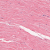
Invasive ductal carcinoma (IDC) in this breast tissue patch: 0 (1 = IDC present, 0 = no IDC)